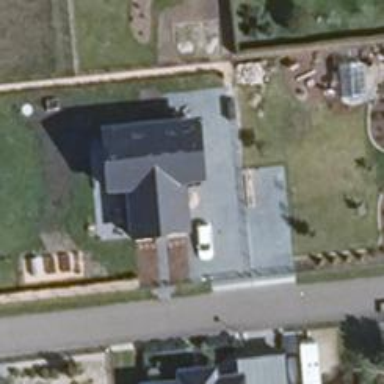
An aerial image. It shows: House with multiple parts.